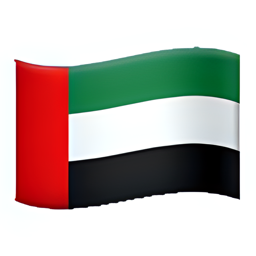
Name: flag for united arab emirates
Emoji: 🇦🇪
Group: Flags
Sub-group: country-flag